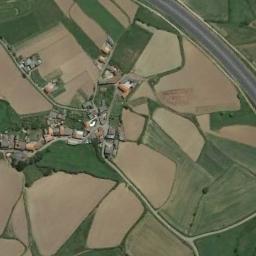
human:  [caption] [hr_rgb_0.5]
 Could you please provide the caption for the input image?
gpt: There are many buildings beside the rectangular farmlands .

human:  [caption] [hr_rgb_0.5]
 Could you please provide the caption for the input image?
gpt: There are some green and bare rectangular farmland .

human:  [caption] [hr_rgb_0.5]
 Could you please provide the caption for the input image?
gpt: Some rectangular farmlands of different sizes are on the ground and a residential area is surrounded by these farmlands .

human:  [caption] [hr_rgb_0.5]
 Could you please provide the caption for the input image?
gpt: Many rectangular green and tan mixed rectangular farmlands of different sizes with buildings in the fields .

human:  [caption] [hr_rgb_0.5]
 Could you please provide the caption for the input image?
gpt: There are some yellow rectangular farmlands and buildings .